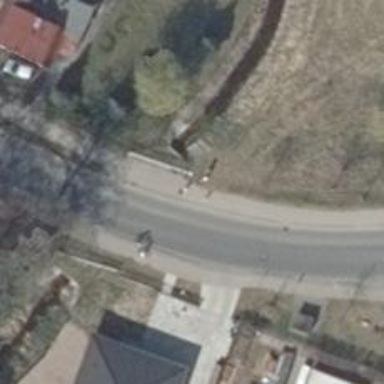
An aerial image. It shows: Sidewalk on bridge.